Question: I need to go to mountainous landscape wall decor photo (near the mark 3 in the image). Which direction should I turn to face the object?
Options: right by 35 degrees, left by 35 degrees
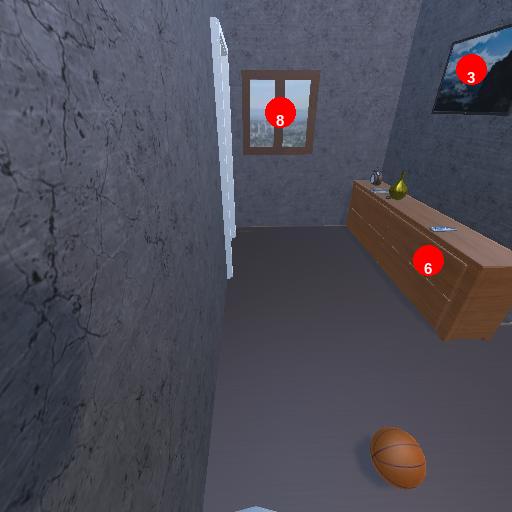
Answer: right by 35 degrees